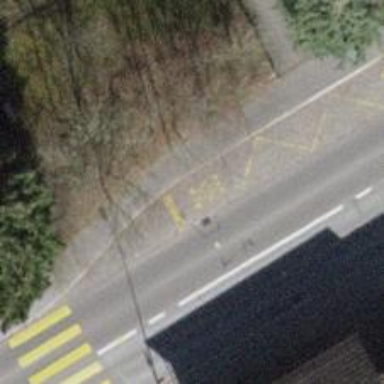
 serving as platform for public transportation."